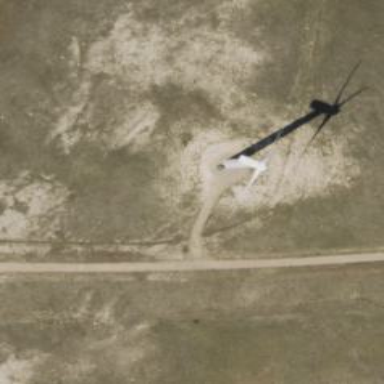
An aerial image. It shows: Wind turbine generating power.